Question: I have my 'layout' :
'''
<?xml version="1.0" encoding="utf-8"?>
<LinearLayout xmlns:android="http://schemas.android.com/apk/res/android"
android:layout_height="wrap_content"
android:layout_width="wrap_content"
android:orientation="vertical"
android:gravity="center_horizontal"
>
<ImageView
android:id="@+id/id_new_big_list_item_image"
android:layout_width="fill_parent"
android:layout_height="wrap_content"
android:adjustViewBounds="true"
android:layout_centerHorizontal="true" />
<LinearLayout
android:layout_height="wrap_content"
android:layout_width="fill_parent"
android:orientation="vertical"
android:background="@drawable/round_corners_new_bottom" >
<TextView
android:id="@+id/id_new_big_list_item_name"
android:layout_width="fill_parent"
android:layout_height="wrap_content"
android:textSize="12sp"
android:textColor="@color/new_restaurant_name"
android:paddingTop="5dp"
android:paddingLeft="10dp"
android:paddingRight="10dp"
android:paddingBottom="0dp" />
</LinearLayout>
</LinearLayout>
'''
I need to show image at the top (center horizontal) and below linearlayout with textview. Image can have different width, but i want to set the width of the linearlayout the same as image has. But if text is too long, the width becomes more. How can i do that? if text's width more than image width is, make 2 lines of text.
Is it possible??
here snap of my layout :

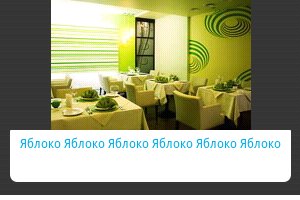
Answer: set ImageView's 'layout_width="wrap_content"' and remove the 2nd LinearLayout enclosing the TextView
'''
<?xml version="1.0" encoding="utf-8"?>
<LinearLayout xmlns:android="http://schemas.android.com/apk/res/android"
android:layout_height="wrap_content"
android:layout_width="wrap_content"
android:orientation="vertical"
android:gravity="center_horizontal" >
<ImageView
android:id="@+id/id_new_big_list_item_image"
android:layout_width="wrap_content"
android:layout_height="wrap_content"
android:adjustViewBounds="true"
android:layout_centerHorizontal="true" />
<TextView
android:id="@+id/id_new_big_list_item_name"
android:layout_width="fill_parent"
android:layout_height="wrap_content"
android:textSize="12sp"
android:textColor="@color/new_restaurant_name"
android:paddingTop="5dp"
android:paddingLeft="10dp"
android:paddingRight="10dp"
android:paddingBottom="0dp" />
</LinearLayout>
'''